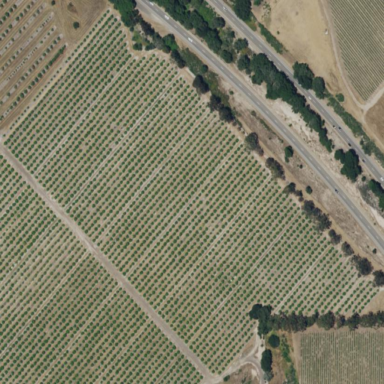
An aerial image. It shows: Orchard.